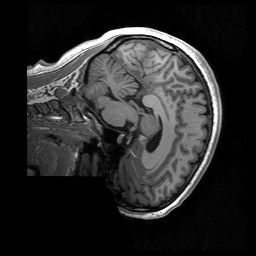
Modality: T1w
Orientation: sagittal
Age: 25
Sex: female
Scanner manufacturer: siemens
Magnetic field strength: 3 T
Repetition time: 2.53 s
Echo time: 0.00267 s